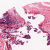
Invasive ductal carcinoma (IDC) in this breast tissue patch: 0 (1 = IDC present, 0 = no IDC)